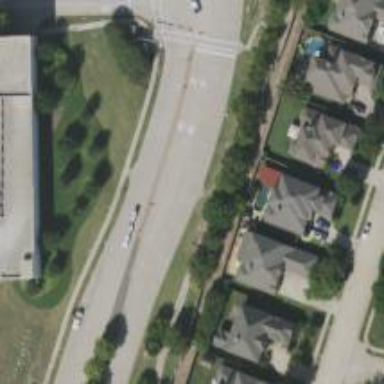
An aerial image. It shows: Tertiary road with separate sidewalk.